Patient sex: M
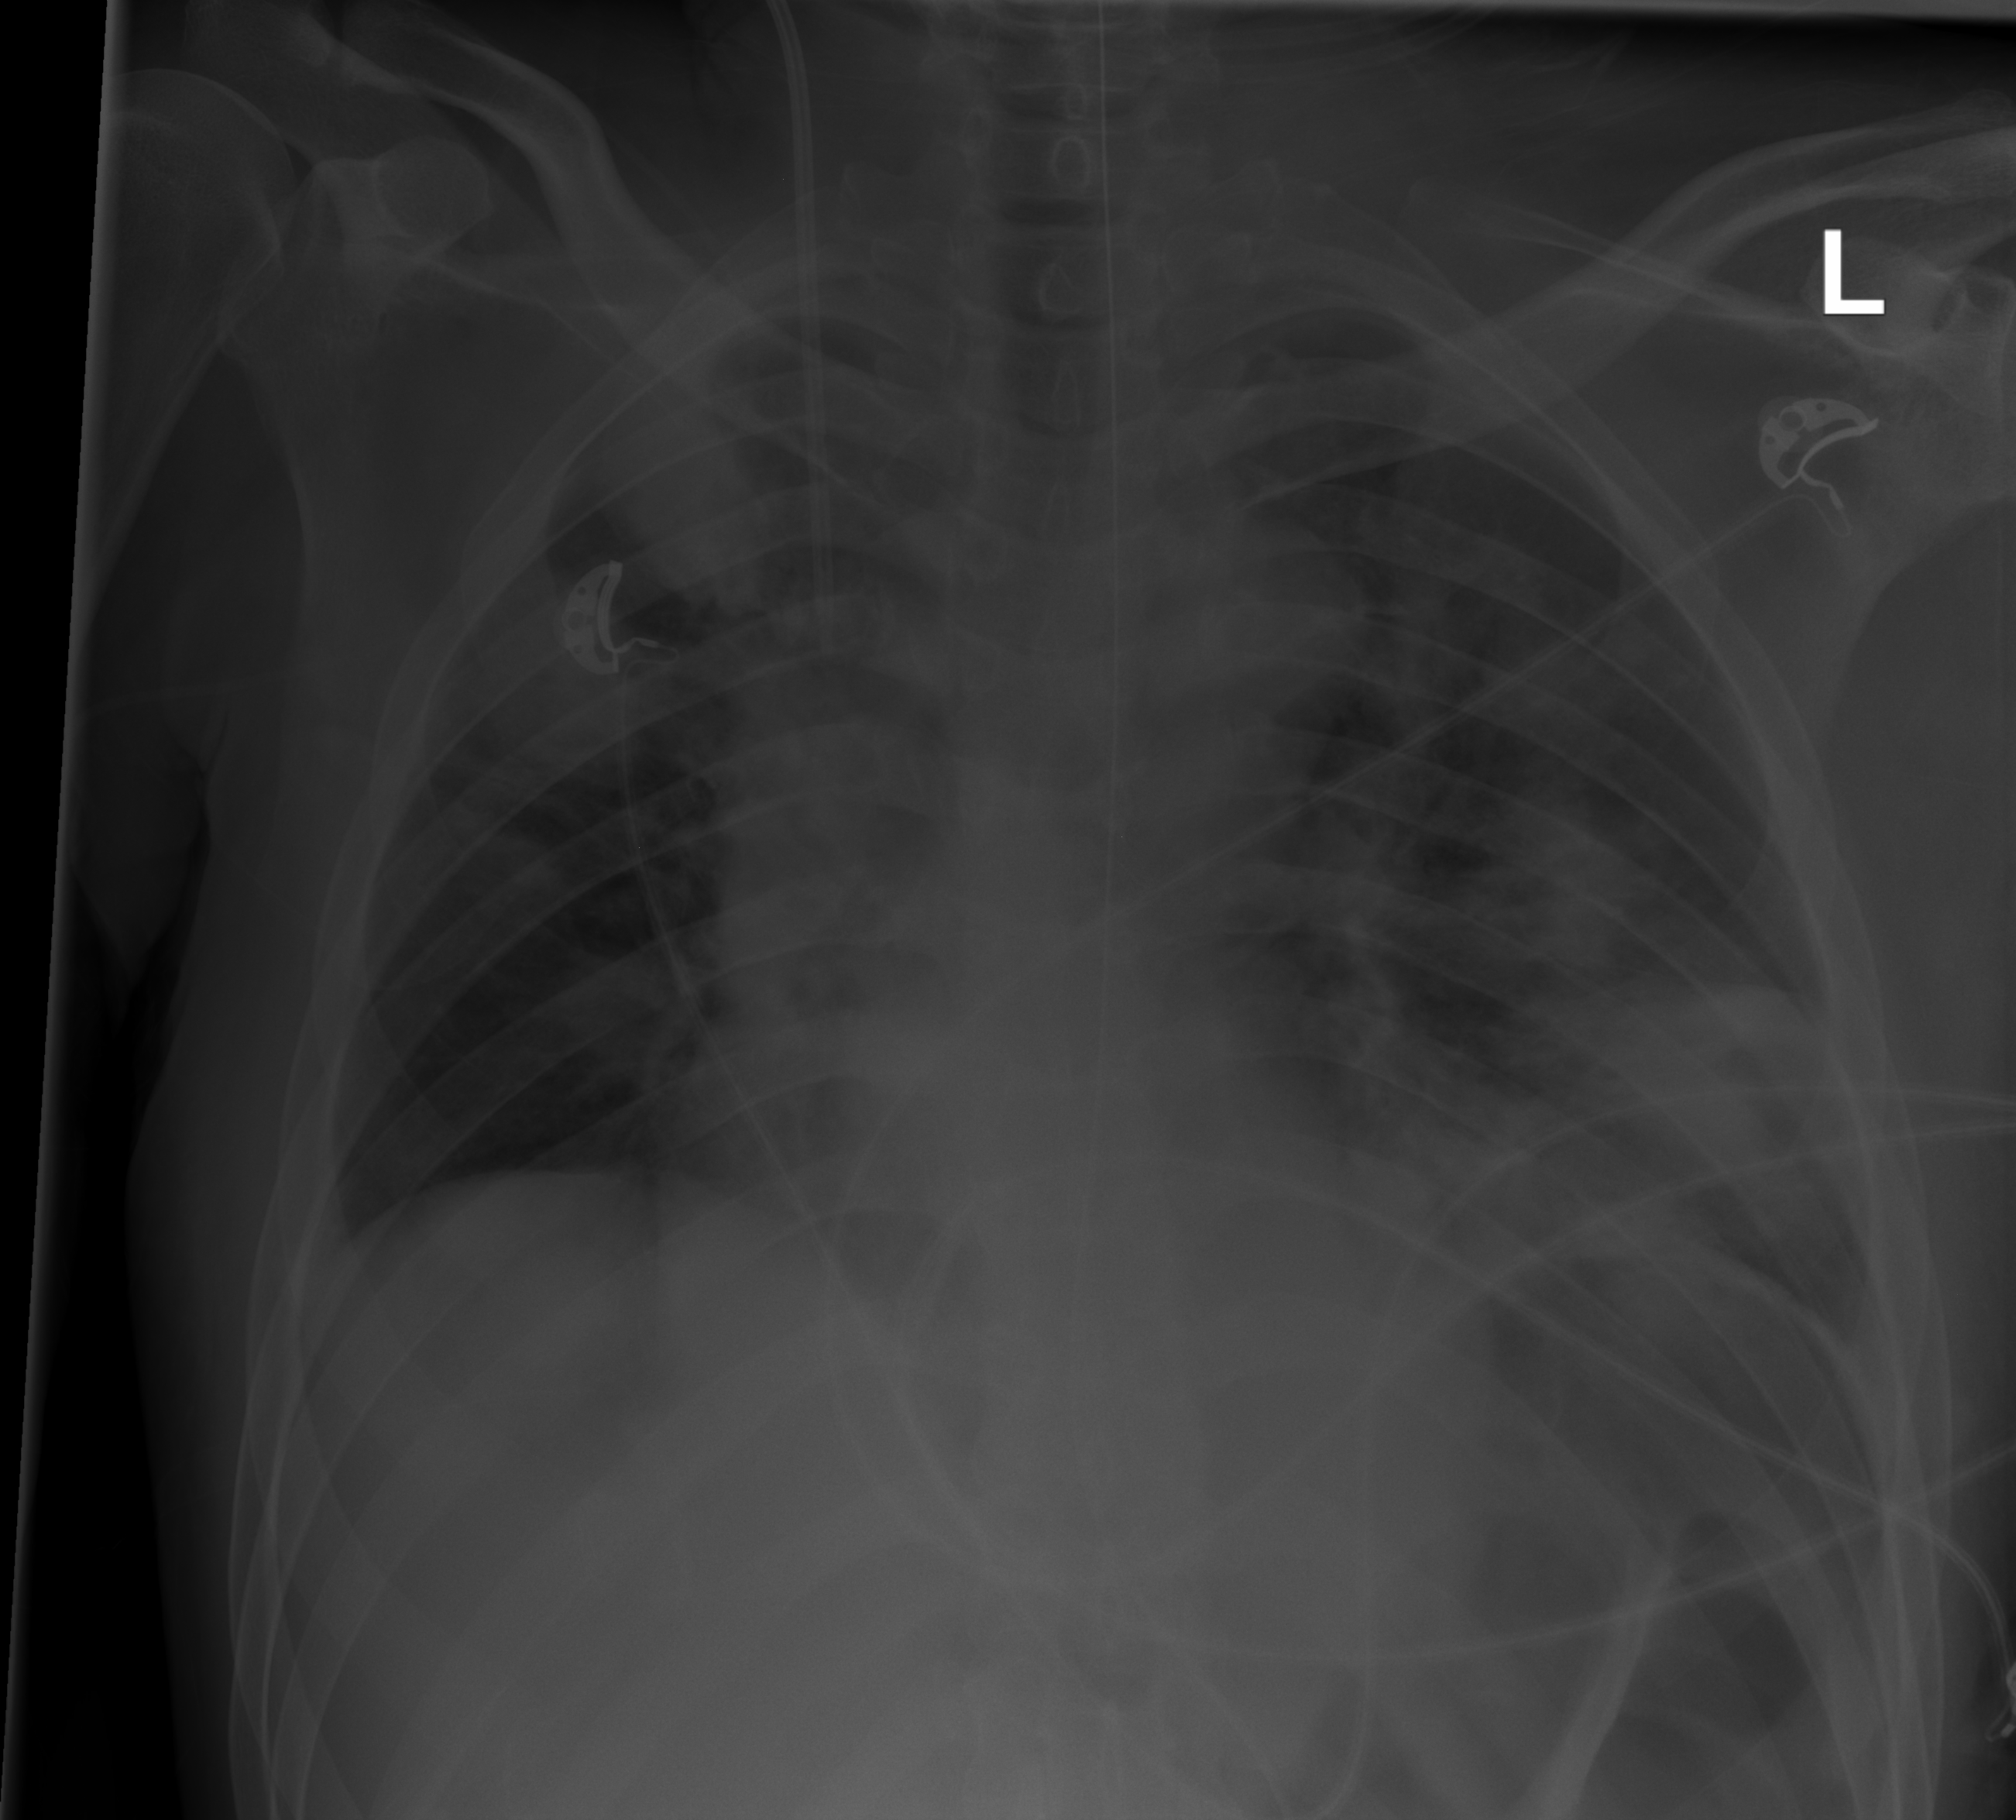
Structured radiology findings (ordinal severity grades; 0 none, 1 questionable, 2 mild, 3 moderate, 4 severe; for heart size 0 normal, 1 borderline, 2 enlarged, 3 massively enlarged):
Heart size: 0
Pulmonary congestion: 0
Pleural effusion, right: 0
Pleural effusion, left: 0
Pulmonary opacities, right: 1
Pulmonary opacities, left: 1
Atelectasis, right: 0
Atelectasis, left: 0